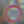
Verkehrszeichen: Geschwindigkeit70
Umgebung: Outdoor, Urban
Tageszeit: MorningAfternoon
Wetter: PartlyCloudy
Licht: Natural
Jahreszeit: NotSpecified
Kontrast: LowContrast